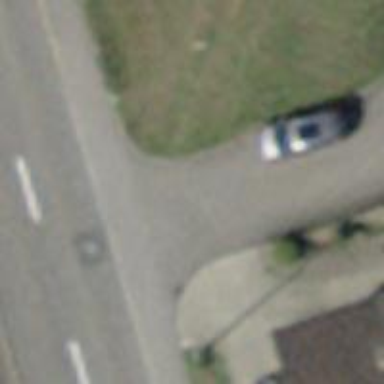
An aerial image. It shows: Asphalt sidewalk.